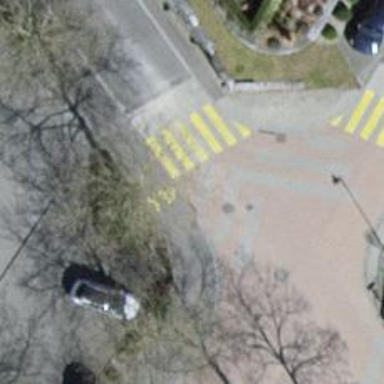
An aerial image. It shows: Uncontrolled road crossing with markings.